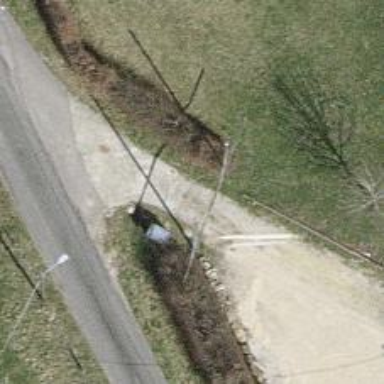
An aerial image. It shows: Flagpole structure.